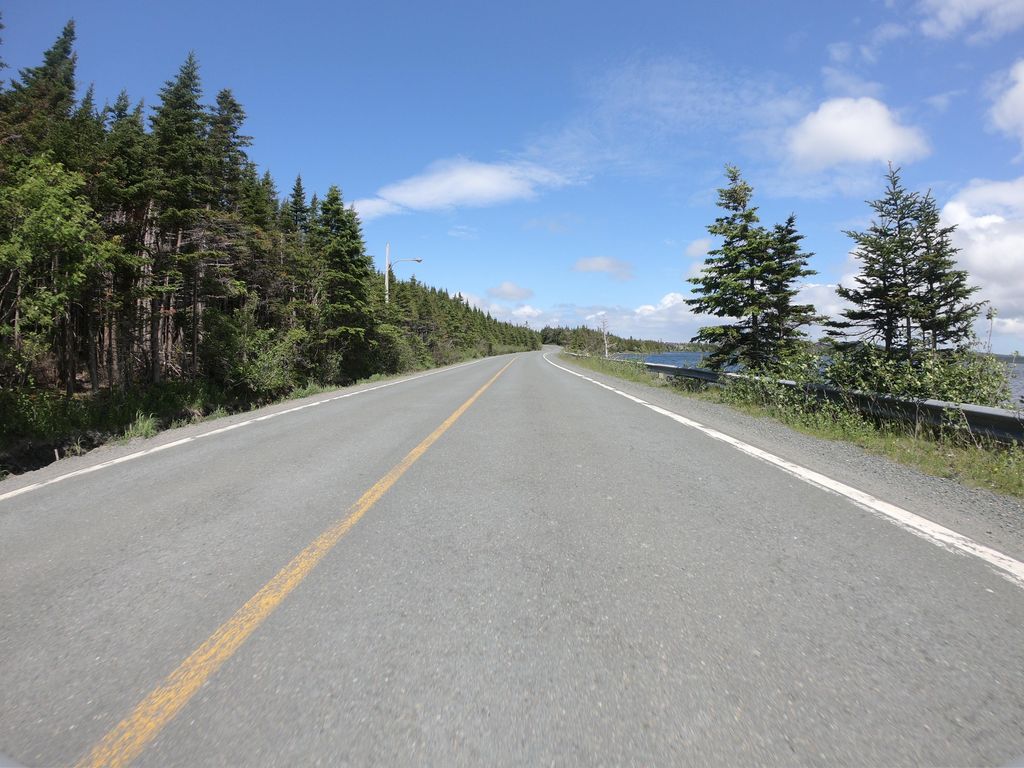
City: st_johns